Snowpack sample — Loveland Pass, Silver Plume, Colorado, USA (1/12/25, 11:40 AM MST)
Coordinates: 39.66, -105.88
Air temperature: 7 °F
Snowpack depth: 140 cm
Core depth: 10 cm
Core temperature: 41 °F
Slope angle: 11°, slope face: 30°
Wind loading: high
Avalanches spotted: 2
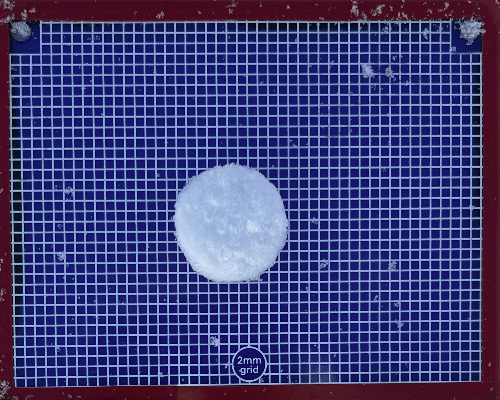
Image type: profile
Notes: Pilot using slightly modified coring method that took too large segment for snow profile picturing, advised not to use in higher level models. Two avalanche on south face nearby, partially cloudy with light snow in the last 24 hours. Lots of wind loading on eastern features.